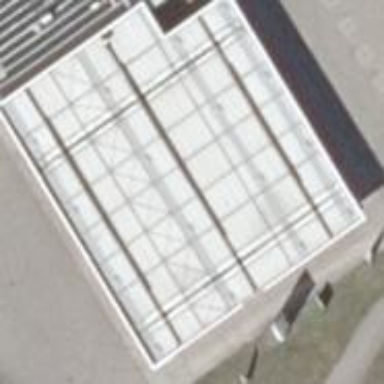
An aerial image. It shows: View of roof of building.